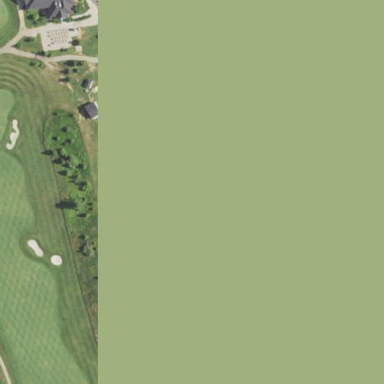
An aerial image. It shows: Rough area on grassy golf course.